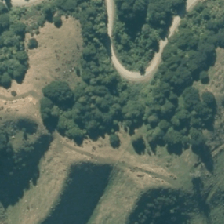
Land cover: deciduous_hardwood